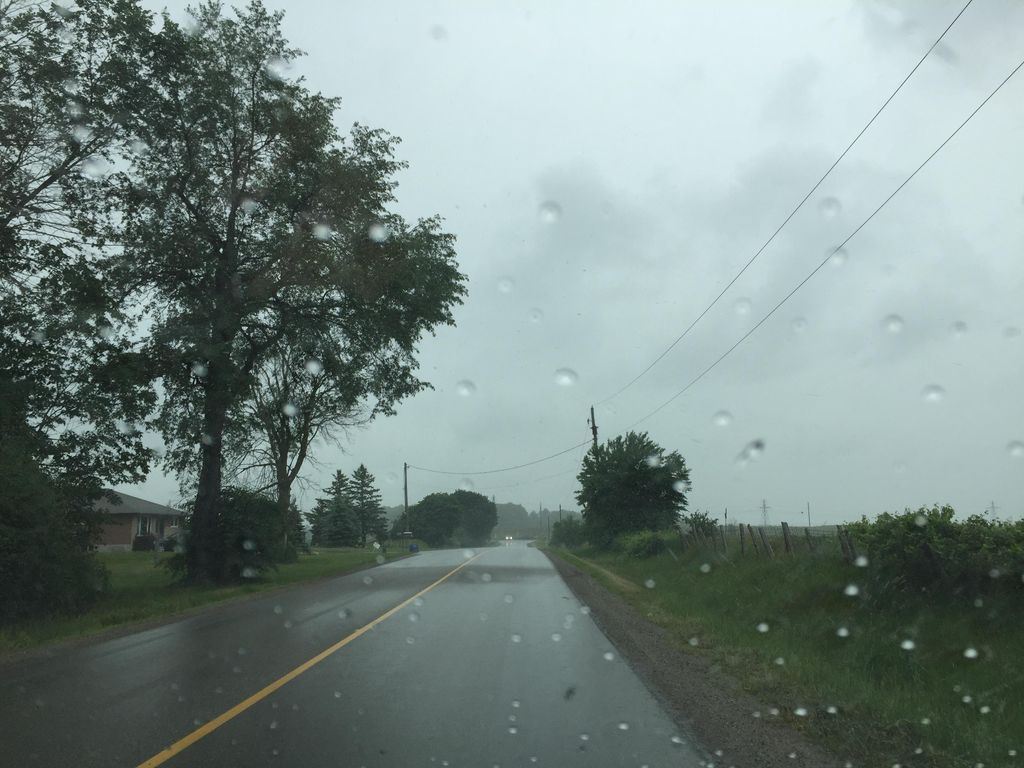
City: kitchener-waterloo